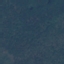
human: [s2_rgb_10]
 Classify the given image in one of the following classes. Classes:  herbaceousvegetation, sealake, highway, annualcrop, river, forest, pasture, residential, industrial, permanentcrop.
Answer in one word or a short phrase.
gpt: Forest